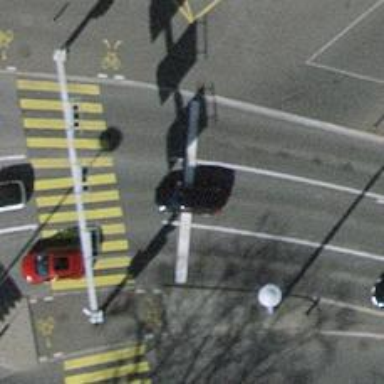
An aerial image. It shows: Road with traffic signals.